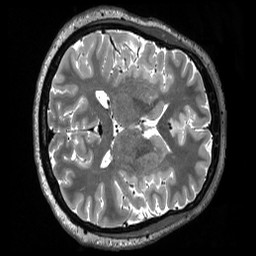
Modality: T2w
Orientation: axial
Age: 25
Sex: female
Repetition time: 3.2 s
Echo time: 0.563 s